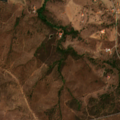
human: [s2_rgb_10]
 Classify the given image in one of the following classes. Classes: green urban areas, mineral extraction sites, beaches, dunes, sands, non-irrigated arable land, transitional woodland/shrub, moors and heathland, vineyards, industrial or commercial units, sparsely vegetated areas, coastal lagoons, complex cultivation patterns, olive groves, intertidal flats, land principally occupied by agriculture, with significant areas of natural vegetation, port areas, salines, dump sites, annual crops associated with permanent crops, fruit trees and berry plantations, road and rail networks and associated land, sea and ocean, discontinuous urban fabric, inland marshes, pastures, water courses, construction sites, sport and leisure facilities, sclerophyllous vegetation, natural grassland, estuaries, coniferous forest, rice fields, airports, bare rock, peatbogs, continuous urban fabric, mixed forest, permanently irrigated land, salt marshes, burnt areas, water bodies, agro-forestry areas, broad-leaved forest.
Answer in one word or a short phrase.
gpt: olive groves, annual crops associated with permanent crops, land principally occupied by agriculture, with significant areas of natural vegetation, agro-forestry areas, broad-leaved forest, transitional woodland/shrub